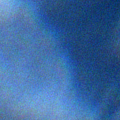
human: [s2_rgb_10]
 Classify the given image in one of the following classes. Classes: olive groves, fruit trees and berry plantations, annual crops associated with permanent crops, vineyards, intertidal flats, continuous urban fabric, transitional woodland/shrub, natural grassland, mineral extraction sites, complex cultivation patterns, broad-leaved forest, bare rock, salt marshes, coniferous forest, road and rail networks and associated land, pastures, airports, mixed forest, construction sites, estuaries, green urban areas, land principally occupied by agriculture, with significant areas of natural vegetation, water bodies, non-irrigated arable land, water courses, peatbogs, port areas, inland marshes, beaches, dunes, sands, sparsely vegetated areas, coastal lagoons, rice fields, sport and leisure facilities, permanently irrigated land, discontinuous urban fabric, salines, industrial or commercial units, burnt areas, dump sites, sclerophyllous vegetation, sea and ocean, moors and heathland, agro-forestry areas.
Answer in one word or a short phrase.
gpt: sea and ocean